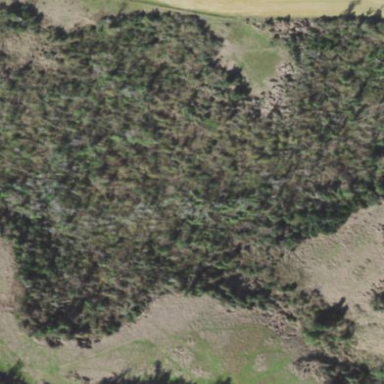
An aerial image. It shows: Mixed woodland with various types of leaves.